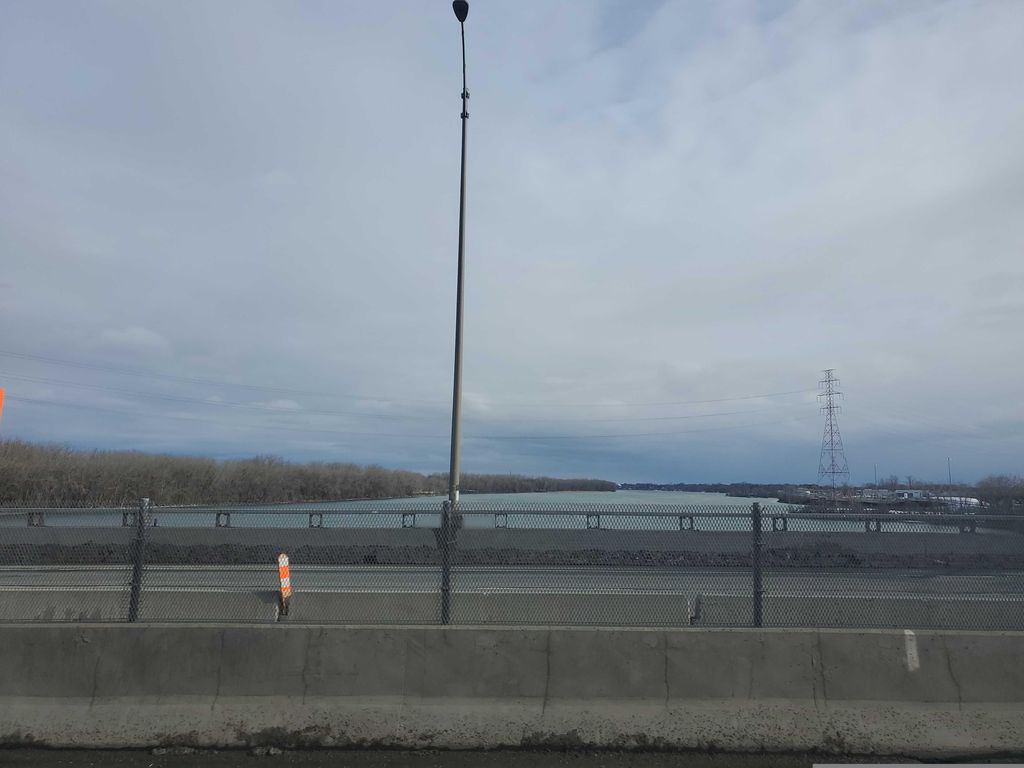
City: montreal